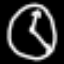
Label: clock